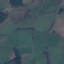
Land use / land cover: Pasture